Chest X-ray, PA view. Patient: 56 years old, sex F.
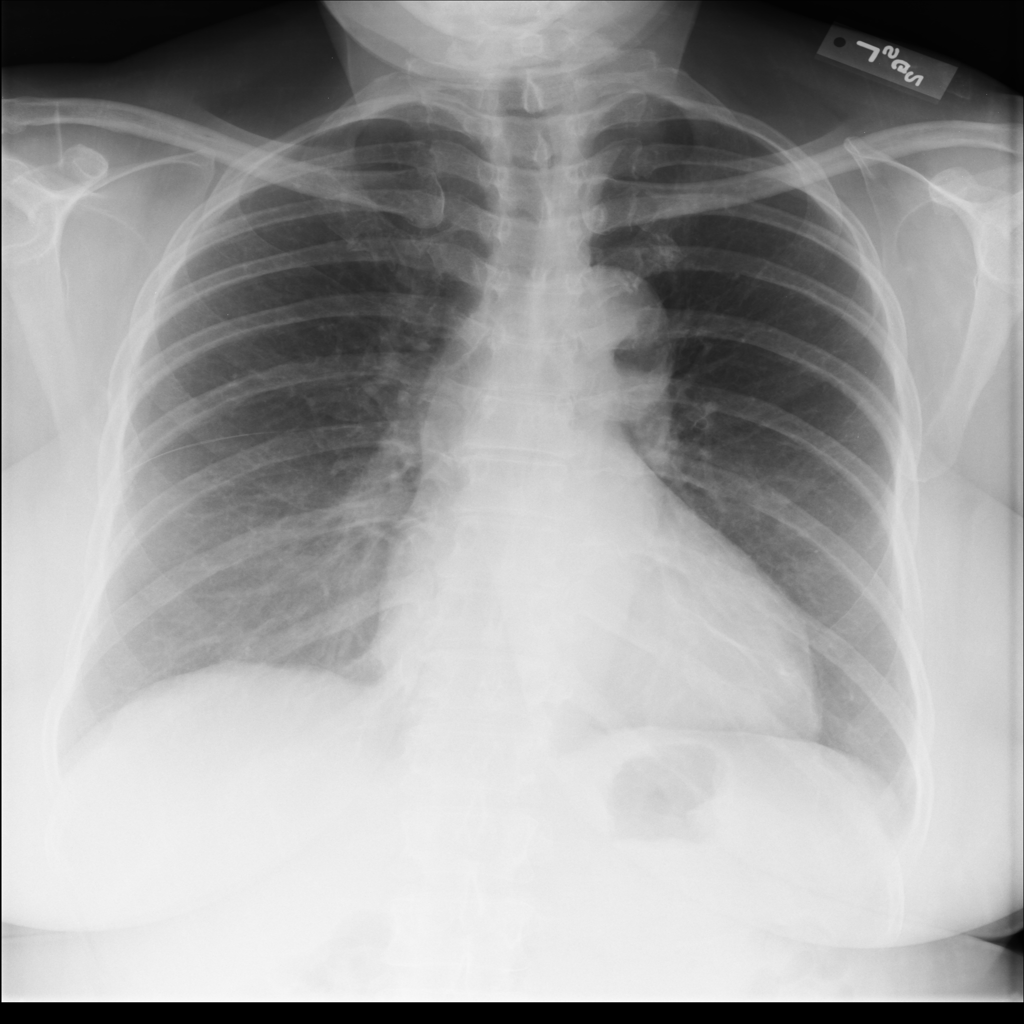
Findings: No Finding